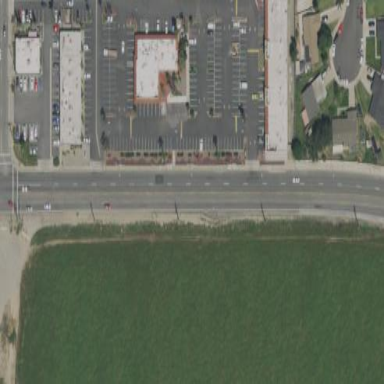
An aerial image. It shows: Parking area with asphalt surface.